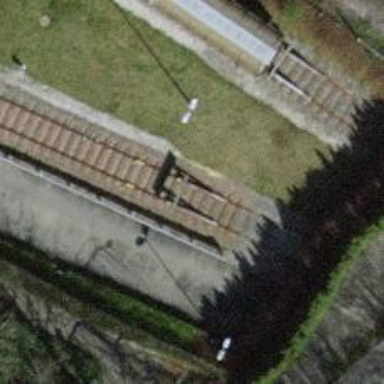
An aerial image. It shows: Rail spur service.